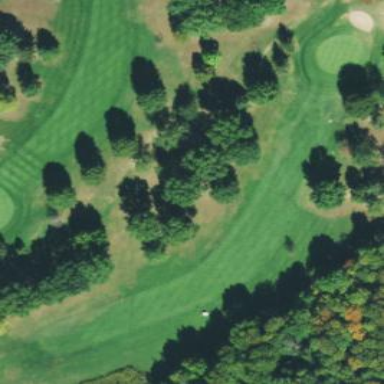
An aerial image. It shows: Scenic golf fairway.